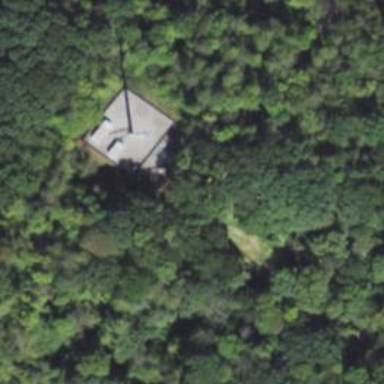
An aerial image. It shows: Service building with communication mast.